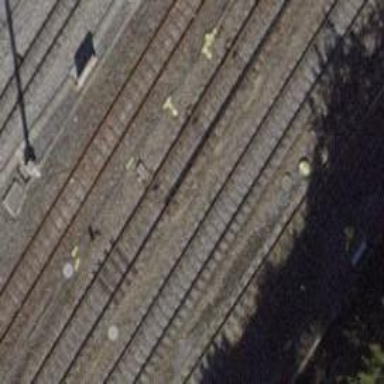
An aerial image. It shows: Railway switch.